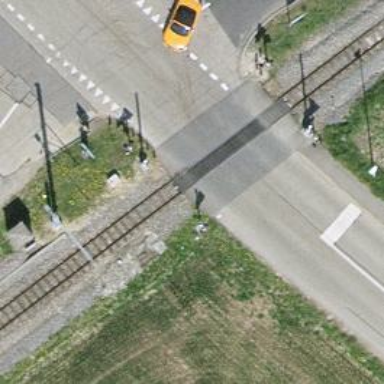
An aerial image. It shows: Level crossing with double half barrier.